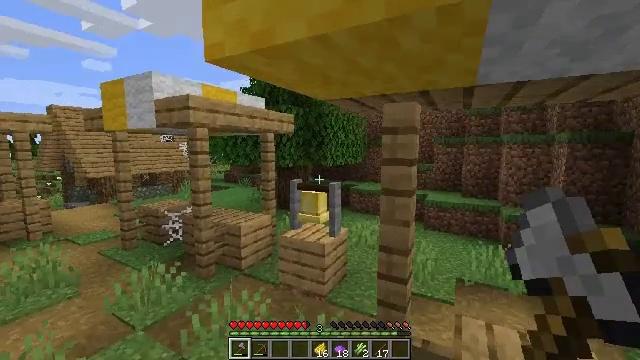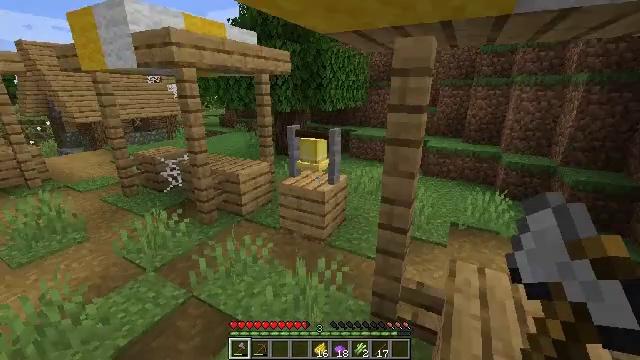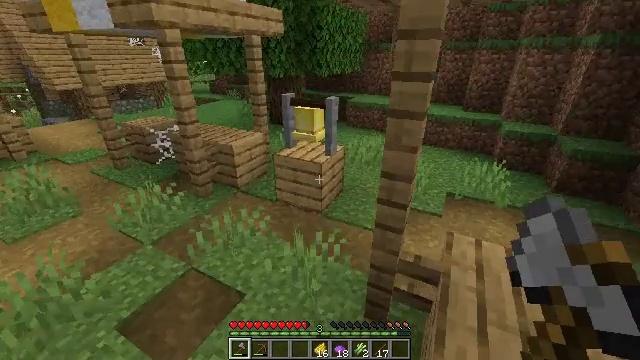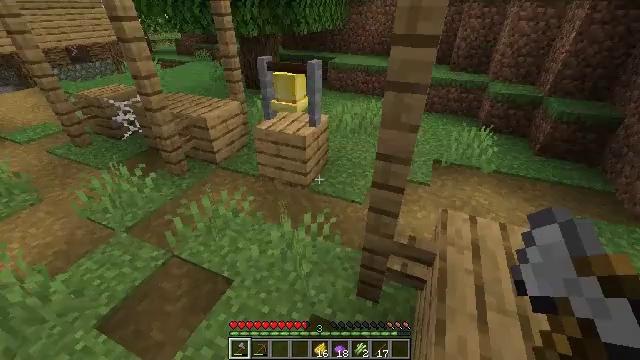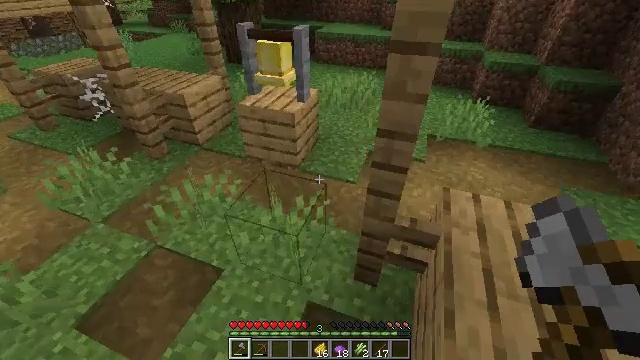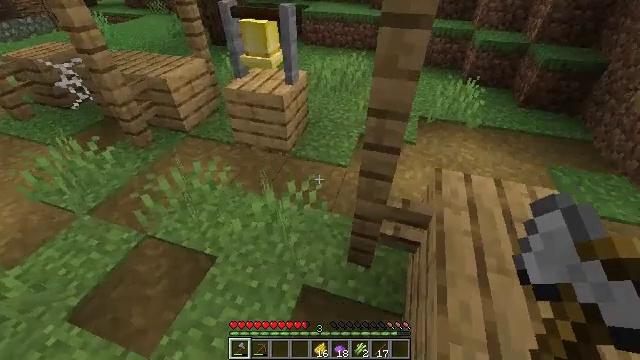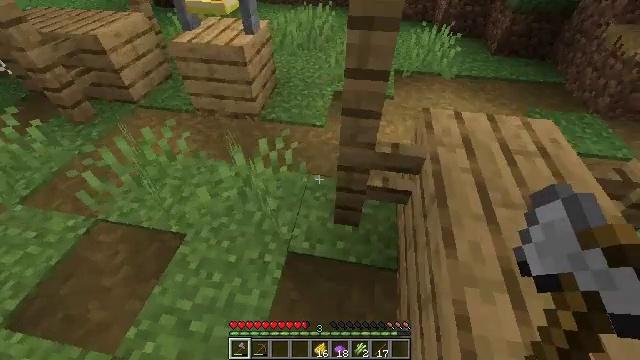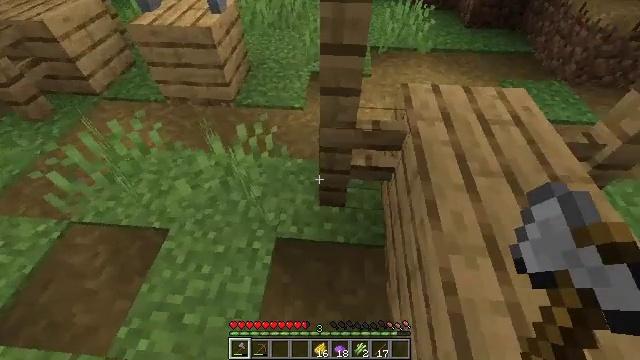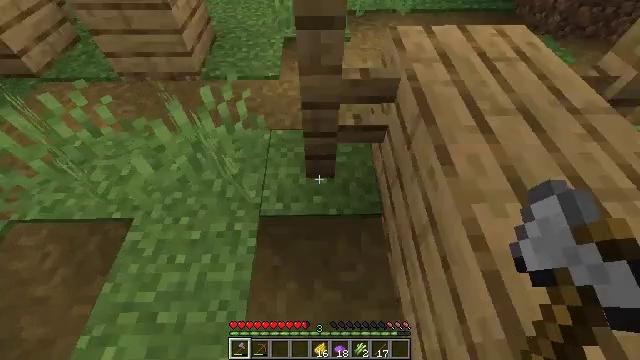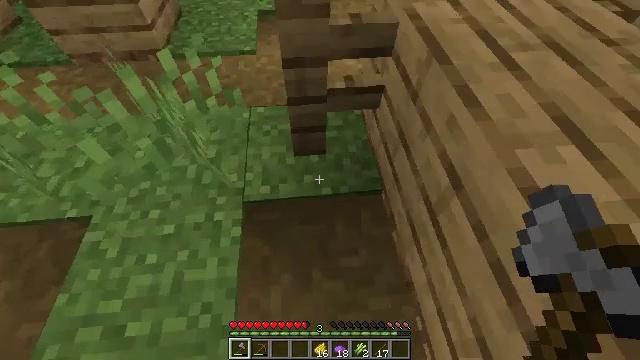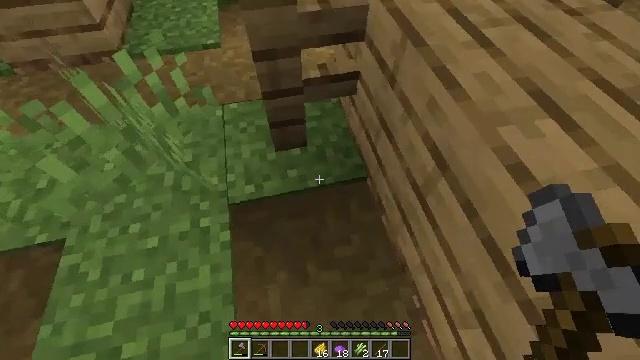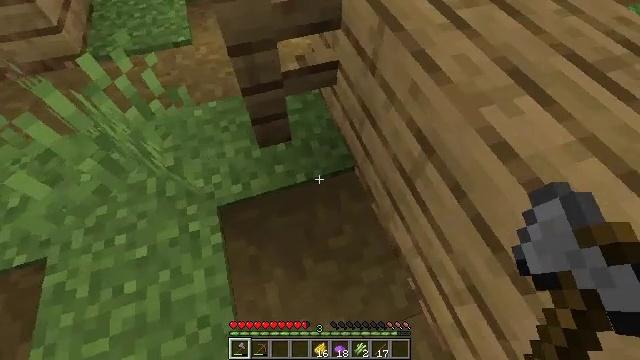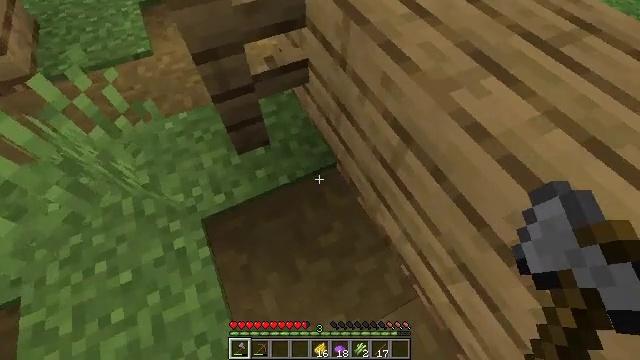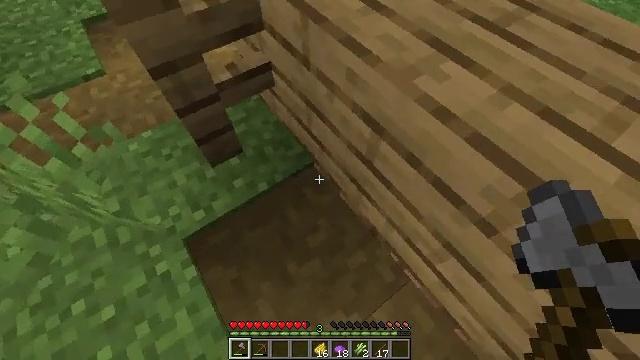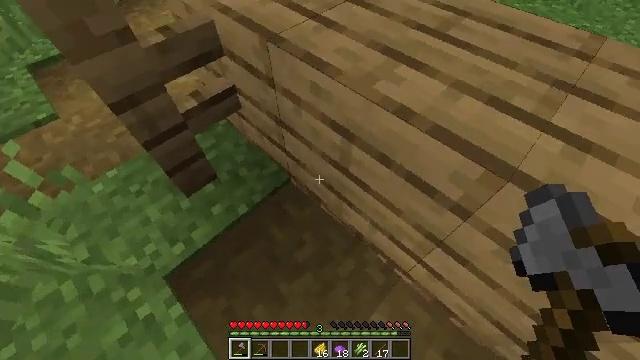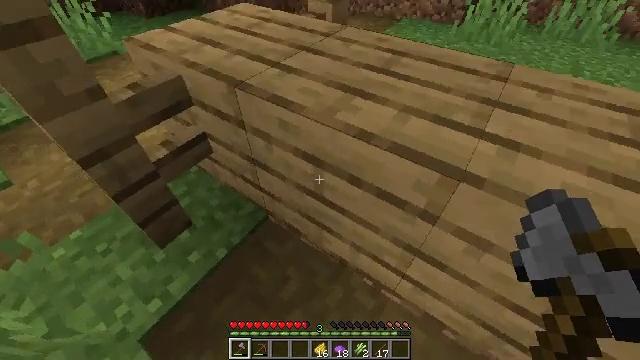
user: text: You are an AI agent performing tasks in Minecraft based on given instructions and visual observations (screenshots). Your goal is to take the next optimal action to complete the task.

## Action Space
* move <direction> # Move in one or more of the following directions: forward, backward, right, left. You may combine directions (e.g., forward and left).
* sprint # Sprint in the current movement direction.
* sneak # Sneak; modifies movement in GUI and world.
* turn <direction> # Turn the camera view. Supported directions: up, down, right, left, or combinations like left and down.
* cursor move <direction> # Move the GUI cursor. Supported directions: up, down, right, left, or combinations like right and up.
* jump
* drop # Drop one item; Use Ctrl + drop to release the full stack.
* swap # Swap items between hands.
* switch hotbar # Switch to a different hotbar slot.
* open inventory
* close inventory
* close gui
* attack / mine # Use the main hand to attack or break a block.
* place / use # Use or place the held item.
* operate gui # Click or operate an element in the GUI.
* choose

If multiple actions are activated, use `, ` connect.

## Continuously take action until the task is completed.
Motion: motion action
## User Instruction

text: Break the white wool for crafting.
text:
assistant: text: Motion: move forward, turn down
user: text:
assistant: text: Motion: move forward, turn right and down
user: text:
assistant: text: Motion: move forward, turn right and down
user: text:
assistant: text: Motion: turn right and down
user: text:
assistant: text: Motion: turn right and down
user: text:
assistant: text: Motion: turn right and down
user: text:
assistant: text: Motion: turn right and down
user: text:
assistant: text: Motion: turn right and down
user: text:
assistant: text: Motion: turn right and down
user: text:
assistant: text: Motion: turn right and down
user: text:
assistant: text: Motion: turn right and down
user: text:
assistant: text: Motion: turn right
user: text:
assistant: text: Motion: turn right
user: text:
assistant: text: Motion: move back, turn right and up
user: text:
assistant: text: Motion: move back, turn right and up
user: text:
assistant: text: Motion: move back, turn right and up
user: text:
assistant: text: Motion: move back, turn right and up
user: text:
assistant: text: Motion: move back, turn right and up
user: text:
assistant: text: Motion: move back, turn right and up
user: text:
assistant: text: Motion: move back, turn right and up
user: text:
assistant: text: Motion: move back, turn left and up
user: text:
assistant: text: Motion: move back
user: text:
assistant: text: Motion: move back
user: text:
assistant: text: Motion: move back, turn left and down
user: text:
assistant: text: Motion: move back, turn left and down
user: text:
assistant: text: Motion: move back, turn right and up
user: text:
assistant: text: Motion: move back, turn right and up
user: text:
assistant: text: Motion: move back, turn right and up
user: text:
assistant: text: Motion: turn right and up
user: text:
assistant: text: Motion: no_op